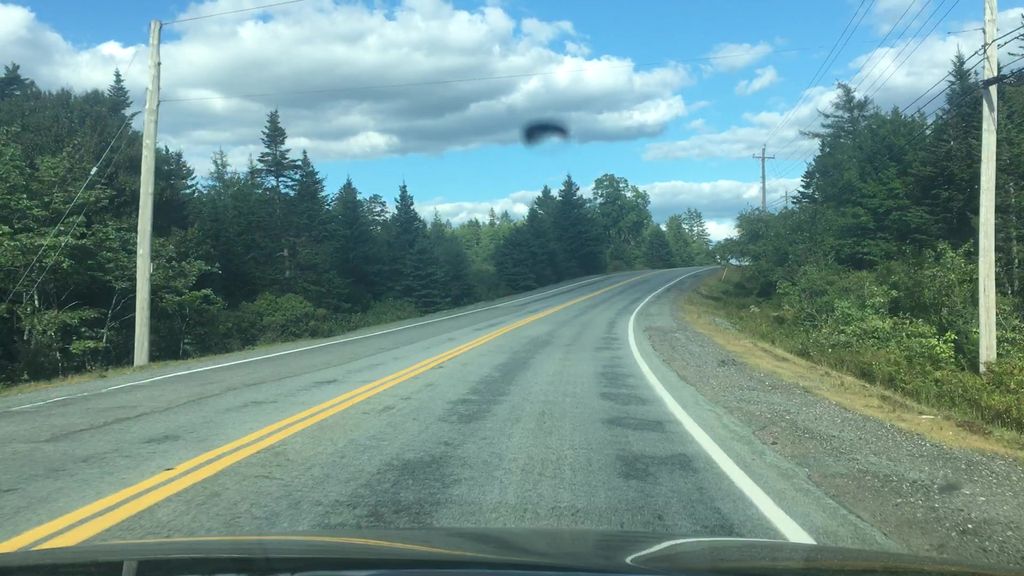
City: halifax